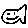
Label: fish